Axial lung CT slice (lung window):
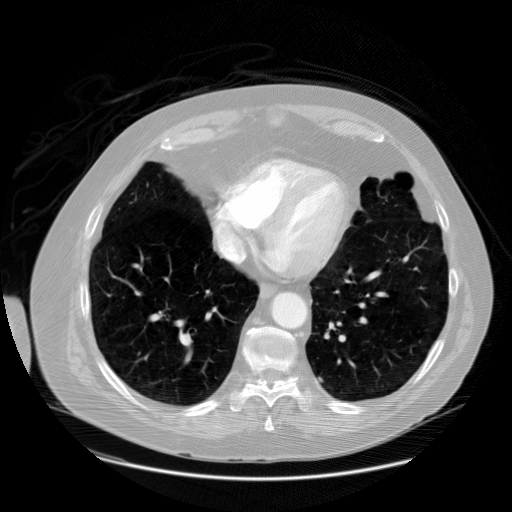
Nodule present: yes
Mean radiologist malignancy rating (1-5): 3